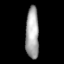
Tissue: lung
Cell type: Endothelial cells
Senescence score: 0.7681
Nuclear area (px): 670
Mean DAPI intensity: 166.151